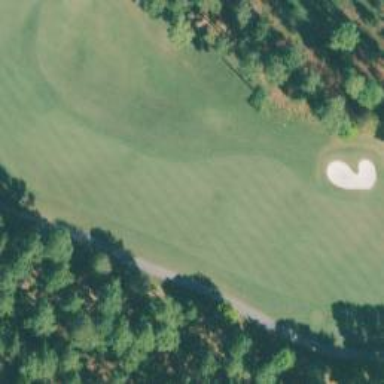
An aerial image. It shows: View of golf hole.